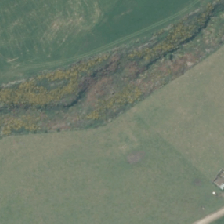
Land cover: harvested_forest